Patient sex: M
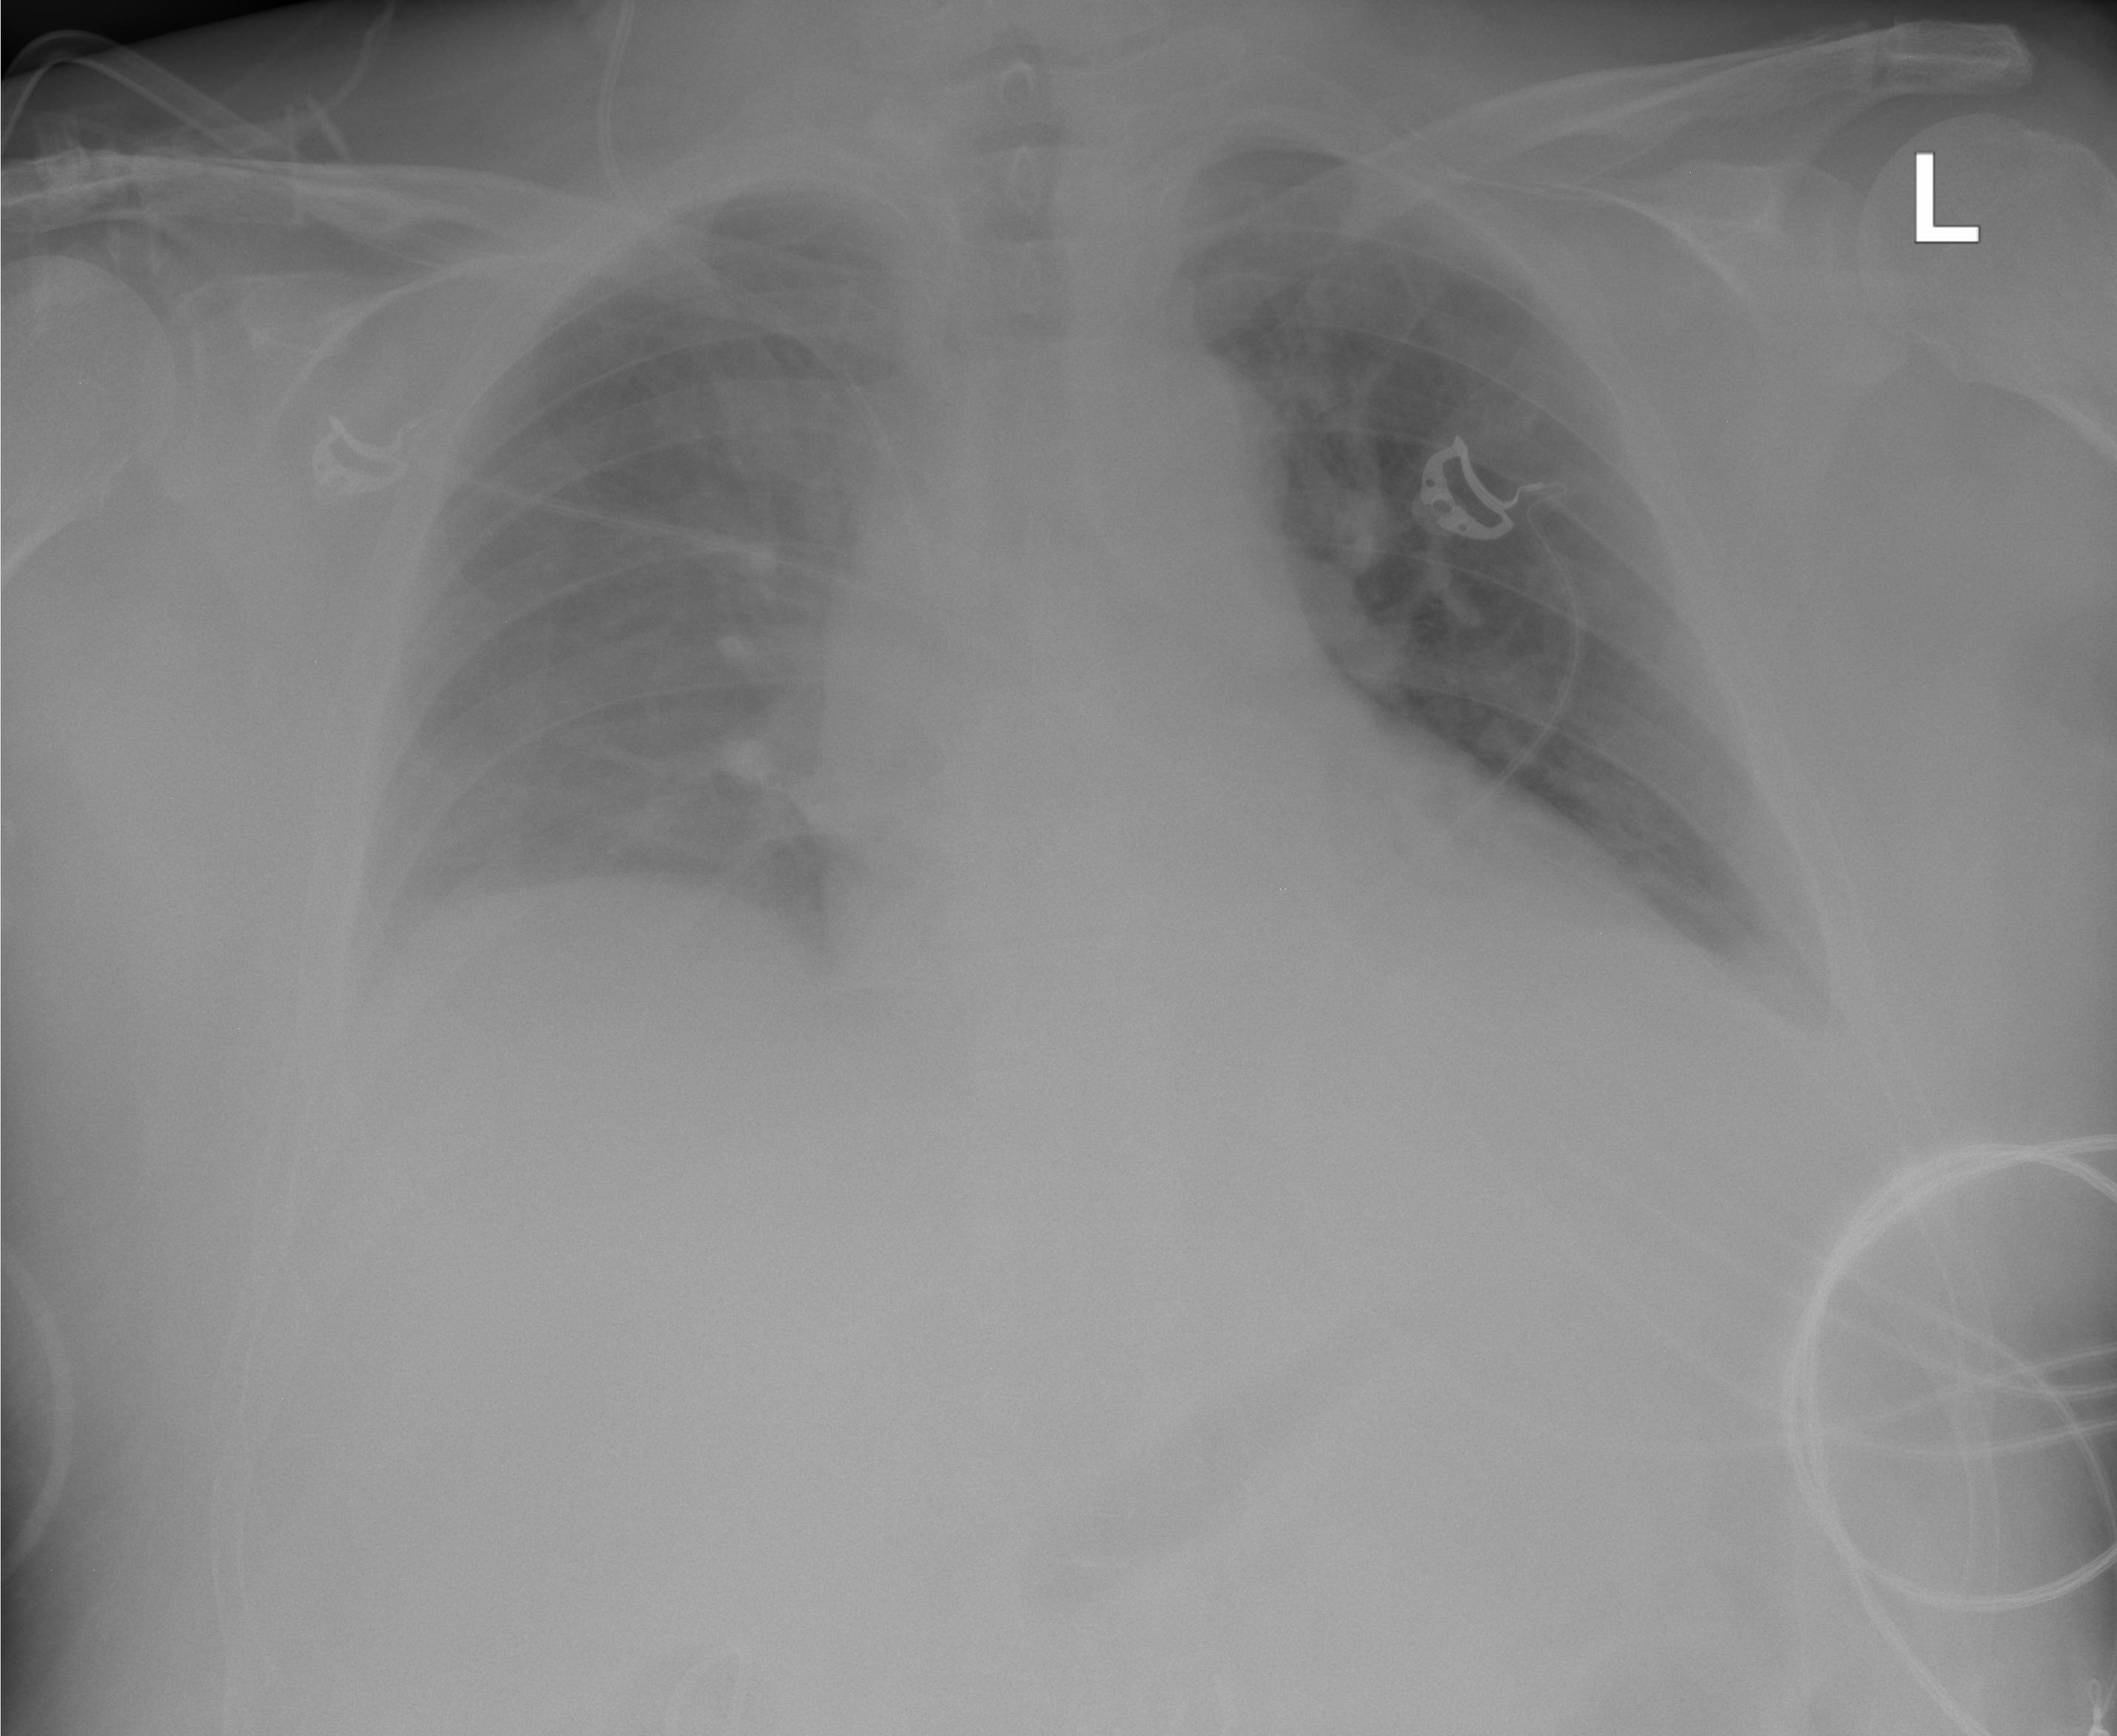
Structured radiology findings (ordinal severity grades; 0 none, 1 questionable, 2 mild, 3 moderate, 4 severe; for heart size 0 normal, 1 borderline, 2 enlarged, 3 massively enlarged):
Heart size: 1
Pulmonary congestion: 0
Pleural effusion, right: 2
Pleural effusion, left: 2
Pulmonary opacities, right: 0
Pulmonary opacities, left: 0
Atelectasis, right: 2
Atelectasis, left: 2